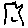
Label: house